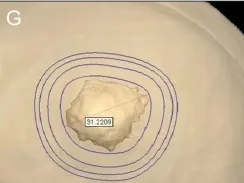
Determine the skull repair scheme by three-dimensional modeling.
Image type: radiology (x_ray)